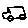
Label: car